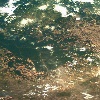
Label: land